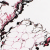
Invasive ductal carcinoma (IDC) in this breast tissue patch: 0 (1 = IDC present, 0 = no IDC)